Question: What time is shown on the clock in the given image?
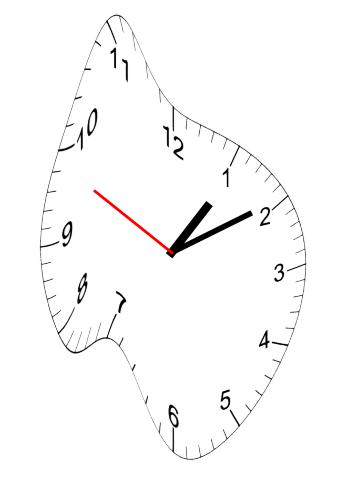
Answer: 01:09:49